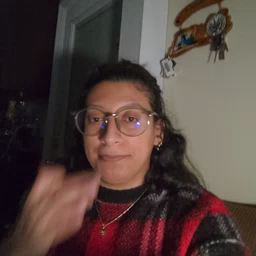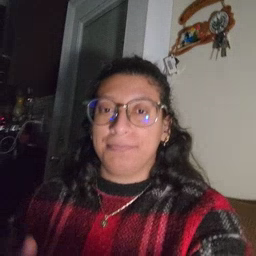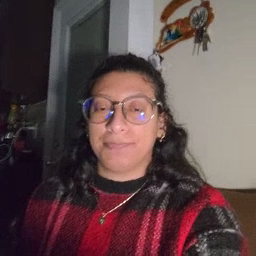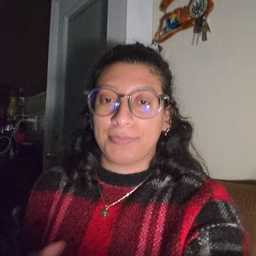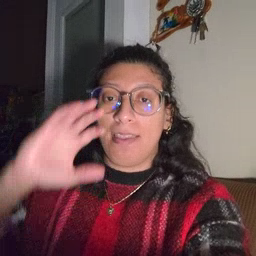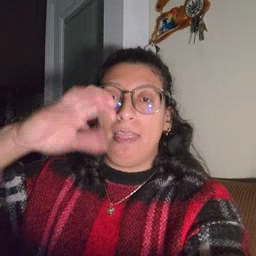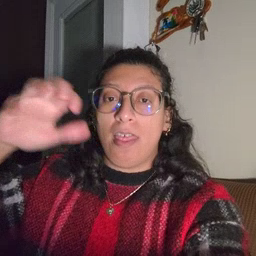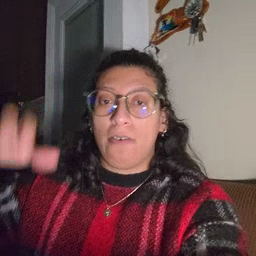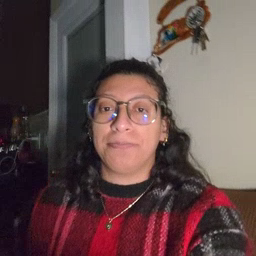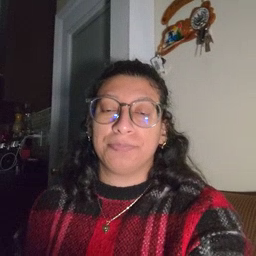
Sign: helicopter